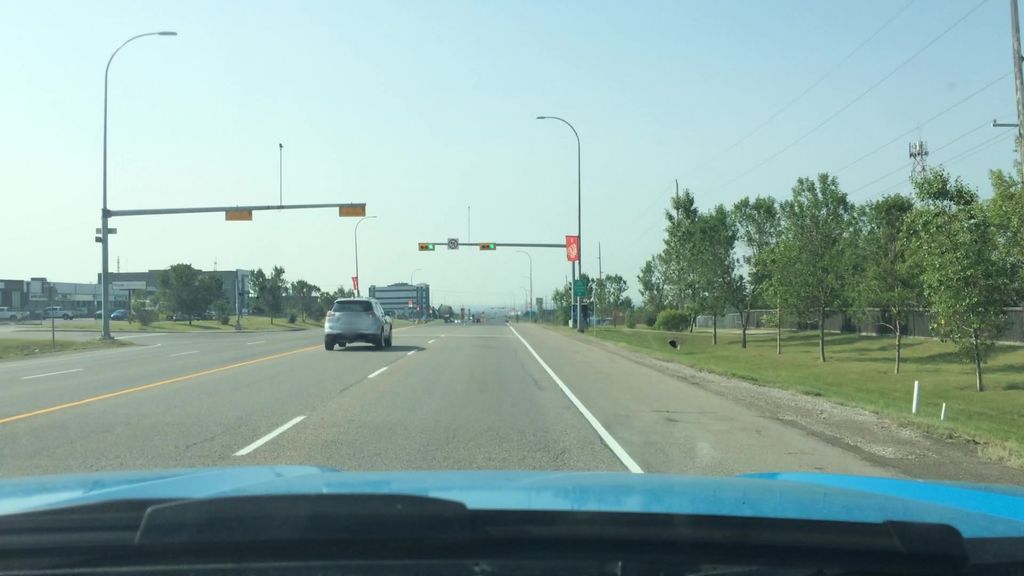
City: calgary